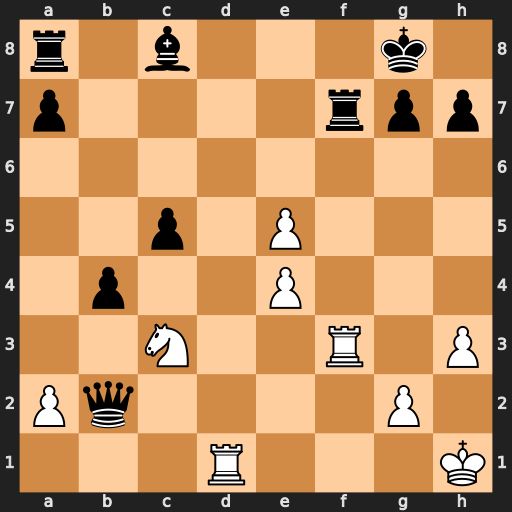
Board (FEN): r1b3k1/p4rpp/8/2p1P3/1p2P3/2N2R1P/Pq4P1/3R3K
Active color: w
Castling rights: -
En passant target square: -
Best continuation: Rd8+ Rf8 Rfxf8#